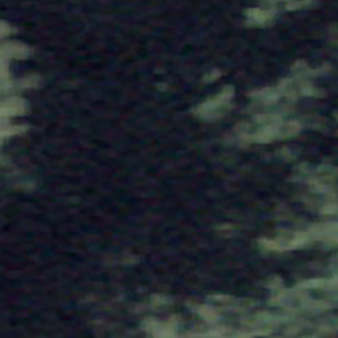
Label: other